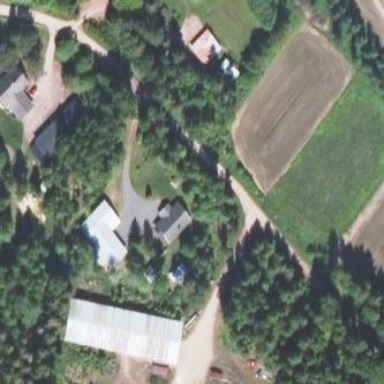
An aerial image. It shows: Farmyard area.